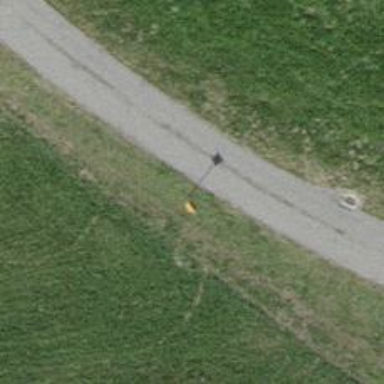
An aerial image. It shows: Aerial orange marker.